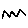
Label: zigzag